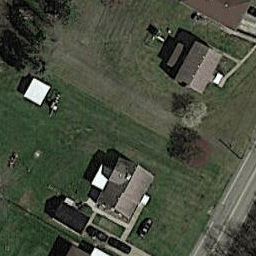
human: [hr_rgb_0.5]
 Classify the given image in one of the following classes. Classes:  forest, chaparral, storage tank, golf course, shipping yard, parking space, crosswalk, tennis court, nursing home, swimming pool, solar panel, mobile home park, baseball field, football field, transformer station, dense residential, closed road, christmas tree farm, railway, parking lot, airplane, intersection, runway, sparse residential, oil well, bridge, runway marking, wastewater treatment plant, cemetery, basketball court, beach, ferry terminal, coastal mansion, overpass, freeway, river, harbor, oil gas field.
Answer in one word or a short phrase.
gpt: sparse residential